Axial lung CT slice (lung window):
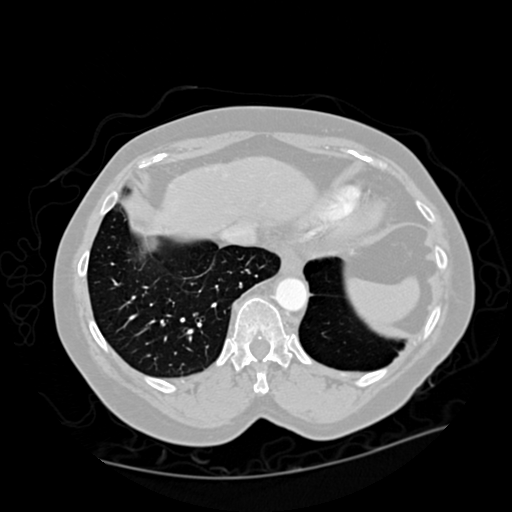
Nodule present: no